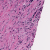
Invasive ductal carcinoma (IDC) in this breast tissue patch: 1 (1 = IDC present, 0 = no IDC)